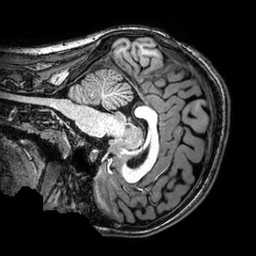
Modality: T1w
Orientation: sagittal
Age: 20
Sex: female